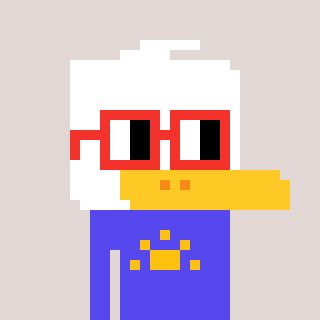
a pixel art character with square red glasses, a duck-shaped head and a computerblue-colored body on a warm background